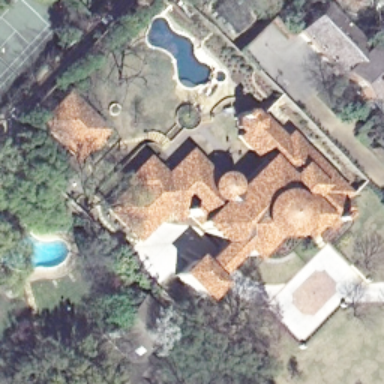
A big villa with orange roofs is surrounded by trees and lawn in the sparse residential area .